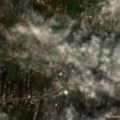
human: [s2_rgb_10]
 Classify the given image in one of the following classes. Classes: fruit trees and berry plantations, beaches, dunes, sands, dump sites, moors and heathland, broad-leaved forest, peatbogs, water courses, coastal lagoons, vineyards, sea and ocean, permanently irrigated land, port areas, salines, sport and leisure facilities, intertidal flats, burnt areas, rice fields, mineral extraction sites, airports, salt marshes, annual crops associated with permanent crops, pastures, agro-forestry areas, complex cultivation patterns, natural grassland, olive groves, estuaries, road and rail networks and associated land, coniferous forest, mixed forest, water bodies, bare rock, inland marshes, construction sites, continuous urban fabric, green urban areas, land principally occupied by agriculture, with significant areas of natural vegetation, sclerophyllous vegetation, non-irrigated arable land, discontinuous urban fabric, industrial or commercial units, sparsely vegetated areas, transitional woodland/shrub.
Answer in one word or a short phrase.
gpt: discontinuous urban fabric, industrial or commercial units, non-irrigated arable land, complex cultivation patterns, land principally occupied by agriculture, with significant areas of natural vegetation